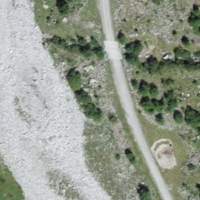
EUNIS habitat code: 31
Species observed at this site:
Chamaenerion dodonaei
Chamaenerion fleischeri